Interaction volume radius: 5 \u00c5
Interaction volume height: 20 \u00c5
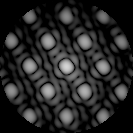
Disorder parameter: 0.1007